Question: I am new to core-animationI am basing this on a previous post: <URL>
Probably a basic question, but I just want the circle to spin a certain distance and then stop. When the animation ends, it reverts back to the original location.
How do I keep the item to stay where it's at when the animation ends?
---
What I really want is free floating wheel that responds to user swiping. When the user swipes to the left on the wheel, the wheel spins to the left. Depending on the speed of the swipe, the wheel spins faster and then starts to slow down. If anyone can give some hints or directions on this, I would be greatly appreciative.

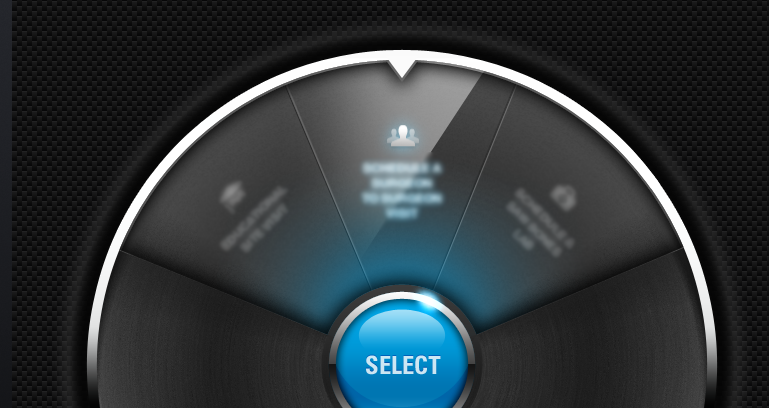
Answer: This is a common point of confusion with Core Animation. A 'CAAnimation' doesn't actually change the backing "model" properties of the layer. It just changes how the layer appears to the user. So your 'toValue' is never set on your layer, and you need to do it yourself. You can do this right before or after you kick of the animation. Your new value will be set, but the user won't see it until the animation finishes. A contrived example:
'''
CABasicAnimation *rotate = [CABasicAnimation animationWithKeyPath:@"transform"];
rotate.fromValue = [NSValue valueWithCATransform3D:myLayer.transform];
rotate.toValue = [NSValue valueWithCATransform3D:CATransform3DRotate(myLayer.transform, M_PI, 0.f, 0.f, 1.f)];
rotate.duration = .5f;
myLayer.transform = CATransform3DRotate(myLayer.transform, M_PI, 0.f, 0.f, 1.f);
[myLayer addAnimation:rotate forKey:@"transform"];
'''
The two important pieces are setting the property on the layer and using the property name as the key in 'addAnimation:forKey:'. Don't worry about the implicit animation. Internally, a 'CALayer' holds all of its animations in a dictionary keyed off of the property names, and when you add a new animation, it cancels and replaces any existing animation for the specified key/property.
Also, I can't tell if you needed help with the swipe gesture or not, but you should check out 'UIPanGestureRecognizer' if you haven't yet. It provides a handy 'velocityInView:' method which will give you a 2D vector in the direction of the pan expressed in points per second. I have some <URL> that might help.